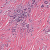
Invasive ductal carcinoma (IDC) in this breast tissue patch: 1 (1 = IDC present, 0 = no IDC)